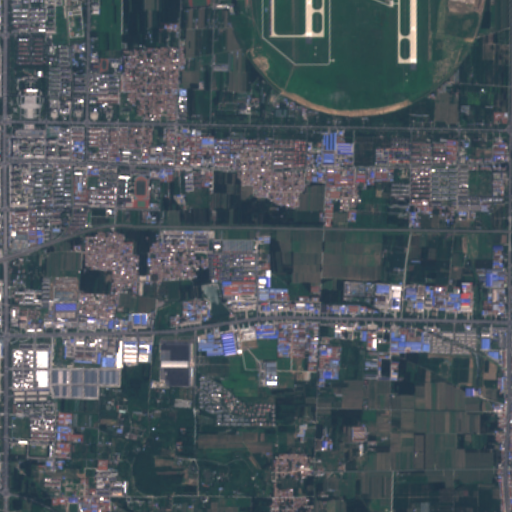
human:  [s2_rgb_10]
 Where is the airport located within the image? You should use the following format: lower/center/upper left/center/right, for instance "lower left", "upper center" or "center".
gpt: The airport is located in the upper right of the image.
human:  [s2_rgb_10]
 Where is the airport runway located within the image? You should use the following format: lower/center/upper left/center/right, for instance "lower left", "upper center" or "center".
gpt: The airport runway is located in the upper right of the image.
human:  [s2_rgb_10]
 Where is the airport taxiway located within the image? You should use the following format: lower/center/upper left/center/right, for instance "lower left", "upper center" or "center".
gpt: The airport taxiway is located in the upper right of the image.
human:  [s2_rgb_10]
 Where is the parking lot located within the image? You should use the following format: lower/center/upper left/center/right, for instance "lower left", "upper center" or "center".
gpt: There is no parking lot in the image.